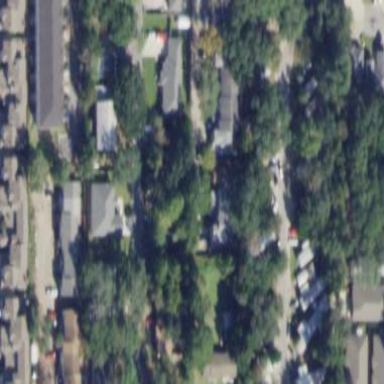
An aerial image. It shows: Single-family residential area.